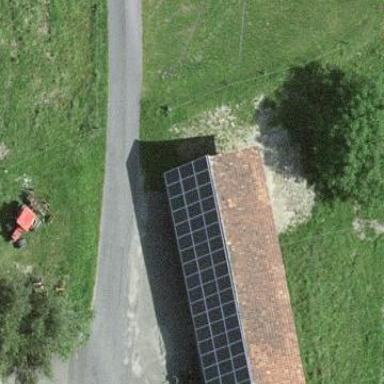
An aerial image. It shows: Shed.